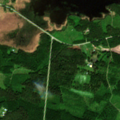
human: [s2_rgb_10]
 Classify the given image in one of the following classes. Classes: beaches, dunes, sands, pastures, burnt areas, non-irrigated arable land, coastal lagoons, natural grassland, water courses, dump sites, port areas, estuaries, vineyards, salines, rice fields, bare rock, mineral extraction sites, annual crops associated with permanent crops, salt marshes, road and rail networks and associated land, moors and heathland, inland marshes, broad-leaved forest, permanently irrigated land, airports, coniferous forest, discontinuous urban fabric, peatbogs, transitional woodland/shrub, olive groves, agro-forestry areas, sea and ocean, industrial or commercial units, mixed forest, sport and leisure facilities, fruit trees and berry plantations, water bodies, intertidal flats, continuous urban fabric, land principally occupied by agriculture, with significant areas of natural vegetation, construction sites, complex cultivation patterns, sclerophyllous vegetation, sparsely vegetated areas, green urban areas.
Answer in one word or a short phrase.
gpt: mixed forest, transitional woodland/shrub, peatbogs, water bodies